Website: lowes
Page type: review-order
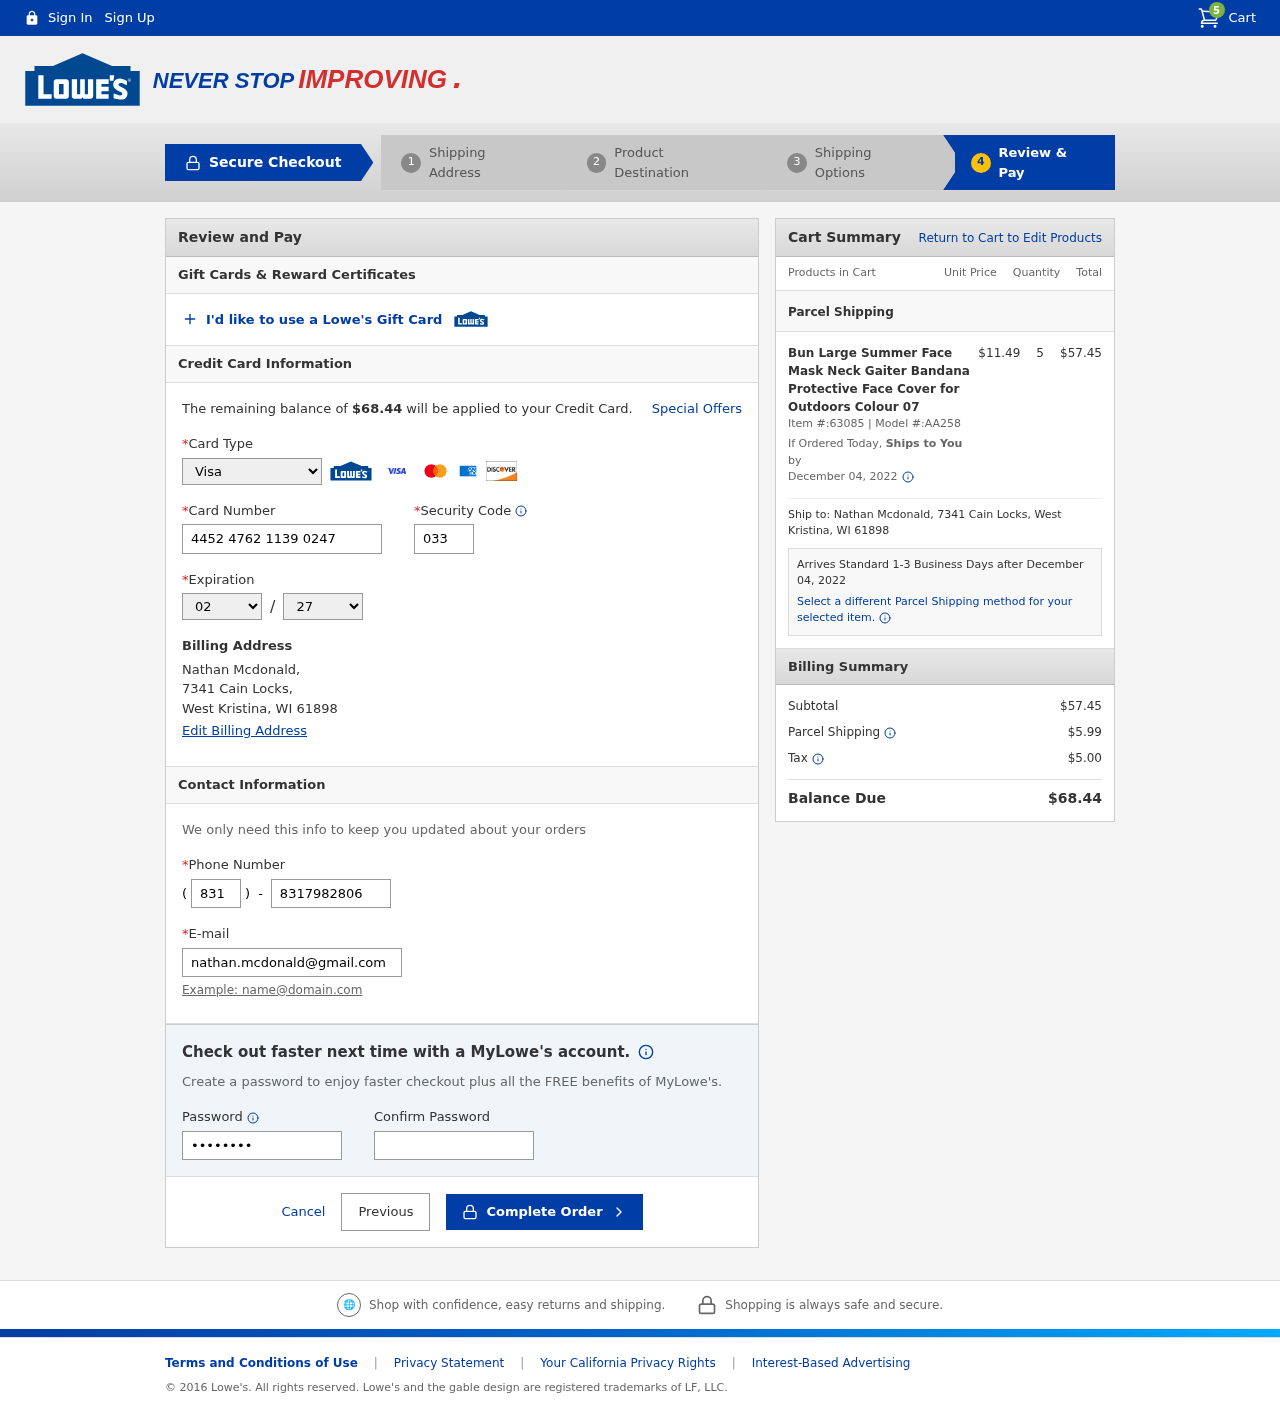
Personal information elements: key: PII_CARD_CVV
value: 033
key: PII_CARD_EXPIRY_MONTH
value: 02
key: PII_CARD_EXPIRY_YEAR
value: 27
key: PII_CARD_NUMBER
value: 4452 4762 1139 0247
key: PII_CARD_TYPE
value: Visa
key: PII_CITY
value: West Kristina
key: PII_EMAIL
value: nathan.mcdonald@gmail.com
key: PII_FULLNAME
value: Nathan Mcdonald,
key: PII_PHONE
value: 8317982806
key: PII_PHONE_AREA
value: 831
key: PII_POSTCODE
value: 61898
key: PII_STATE_ABBR
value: WI
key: PII_STREET
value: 7341 Cain Locks
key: PII_STREET
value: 7341 Cain Locks,
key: PII_FULLNAME2
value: Nathan Mcdonald
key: PII_POSTCODE_FULL
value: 61898
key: PII_CITY_STATE
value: West Kristina, WI
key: PII_CITY_STATE_ZIP
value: West Kristina, WI 61898
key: PII_POSTCODE_NUMERIC
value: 61898
Product elements: key: PRODUCT1_NAME
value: Bun Large Summer Face Mask Neck Gaiter Bandana Protective Face Cover for Outdoors Colour 07
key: PRODUCT1_PRICE
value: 11.49
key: PRODUCT1_QUANTITY
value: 5
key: PRODUCT1_ITEM_NUMBER
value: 63085
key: PRODUCT1_MODEL_NUMBER
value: AA258
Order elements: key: ORDER_NUM_ITEMS
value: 5
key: ORDER_TOTAL
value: $68.44
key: ORDER_SHIPPING_DATE
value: December 04, 2022
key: ORDER_SUBTOTAL
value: $57.45
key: ORDER_SHIPPING_DATE2
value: December 04, 2022
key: ORDER_SUBTOTAL2
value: $57.45
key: ORDER_SHIPPING_COST
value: $5.99
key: ORDER_TAX
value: $5.00